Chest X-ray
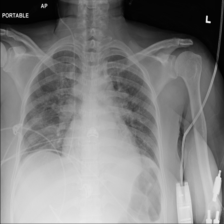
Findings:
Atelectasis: negative
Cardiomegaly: negative
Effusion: negative
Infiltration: positive
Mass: negative
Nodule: negative
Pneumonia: negative
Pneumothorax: negative
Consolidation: negative
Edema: negative
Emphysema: negative
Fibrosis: negative
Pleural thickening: negative
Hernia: negative